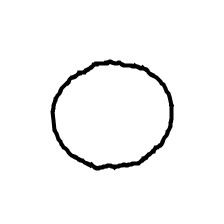
Shape: circle